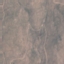
Land use / land cover class: HerbaceousVegetation